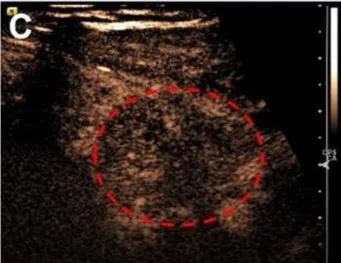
Ultrasonography images of primary squamous cell carcinoma of the thyroid. (C) Contrast-enhanced ultrasound image showed a persistent low peak enhancement of the nodule at 37 s.
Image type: radiology (ultrasound)